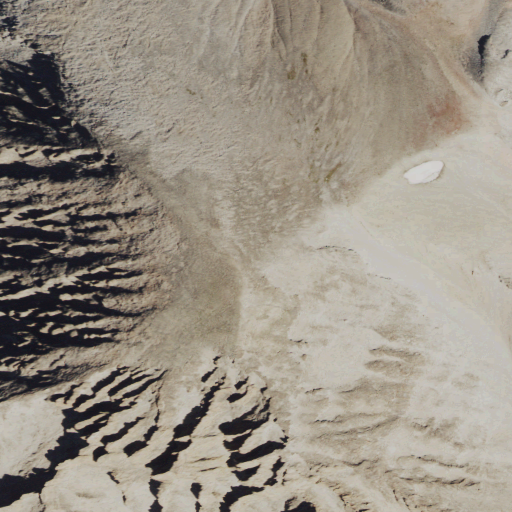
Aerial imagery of mountain in Wyoming named Dome Mountain containing grassland, barren land, and snow